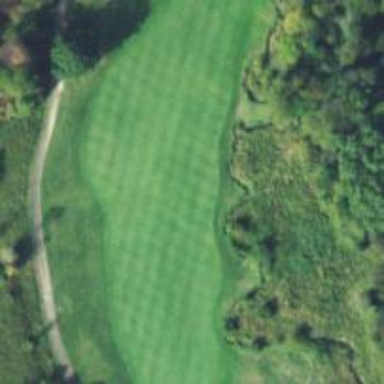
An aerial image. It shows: View of golf hole.